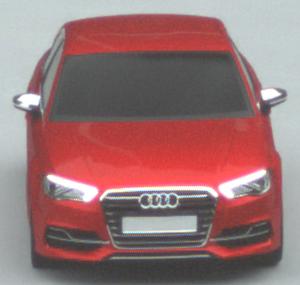
Make: Audi
Model: S3
Detailed model: 8V
Model produced from: 2013
Model produced until: 2020
Doors: 4
Color: red
Road condition: dry road
Daytime: morning or afternoon
Contrast: low contrast